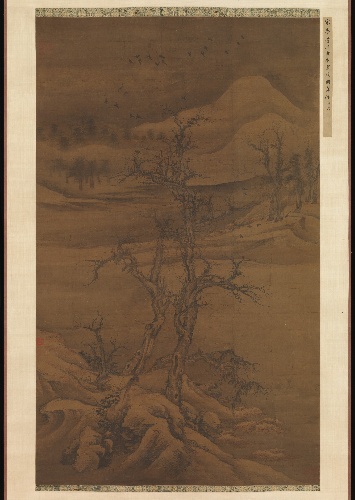
Title: 元  羅稚川  古木寒鴉圖  軸|Crows in Old Trees
Artist: Luo Zhichuan
Artist bio: Chinese, active ca. 1300–30
Date: early 14th century
Object type: Hanging scroll
Classification: Paintings
Medium: Hanging scroll; ink and color on silk
Culture: China
Period: Yuan dynasty (1271–1368)
Dimensions: Image: 52 x 31 5/8 in. (132.1 x 80.3 cm)
Overall with mounting: 9 ft. 6 1/4 in. x 38 3/4 in. (290.2 x 98.4 cm)
Overall with knobs: 9 ft. 6 1/4 in. x 42 1/2 in. (290.2 x 108 cm)
Department: Asian Art
Credit line: Ex coll.: C. C. Wang Family, Purchase, Gift of J. Pierpont Morgan, by exchange, 1973
Accession year: 1973
Repository: Metropolitan Museum of Art, New York, NY
Tags: Trees|Birds